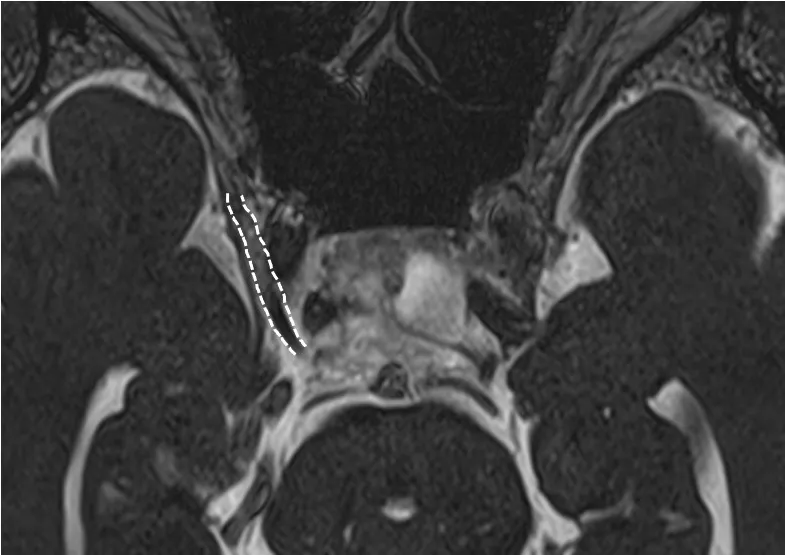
Contrast-enhanced CISS-MRI demonstrates the swelling and enhancement in the right oculomotor nerve (indicated by
white dotted lines).
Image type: radiology (mri)